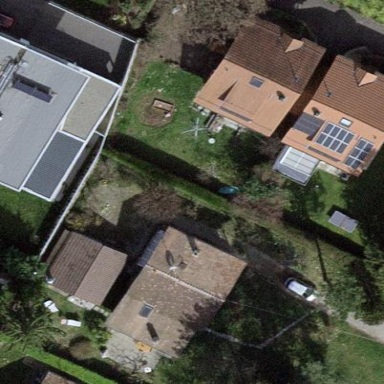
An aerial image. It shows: Garden enclosed by fence.